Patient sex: F
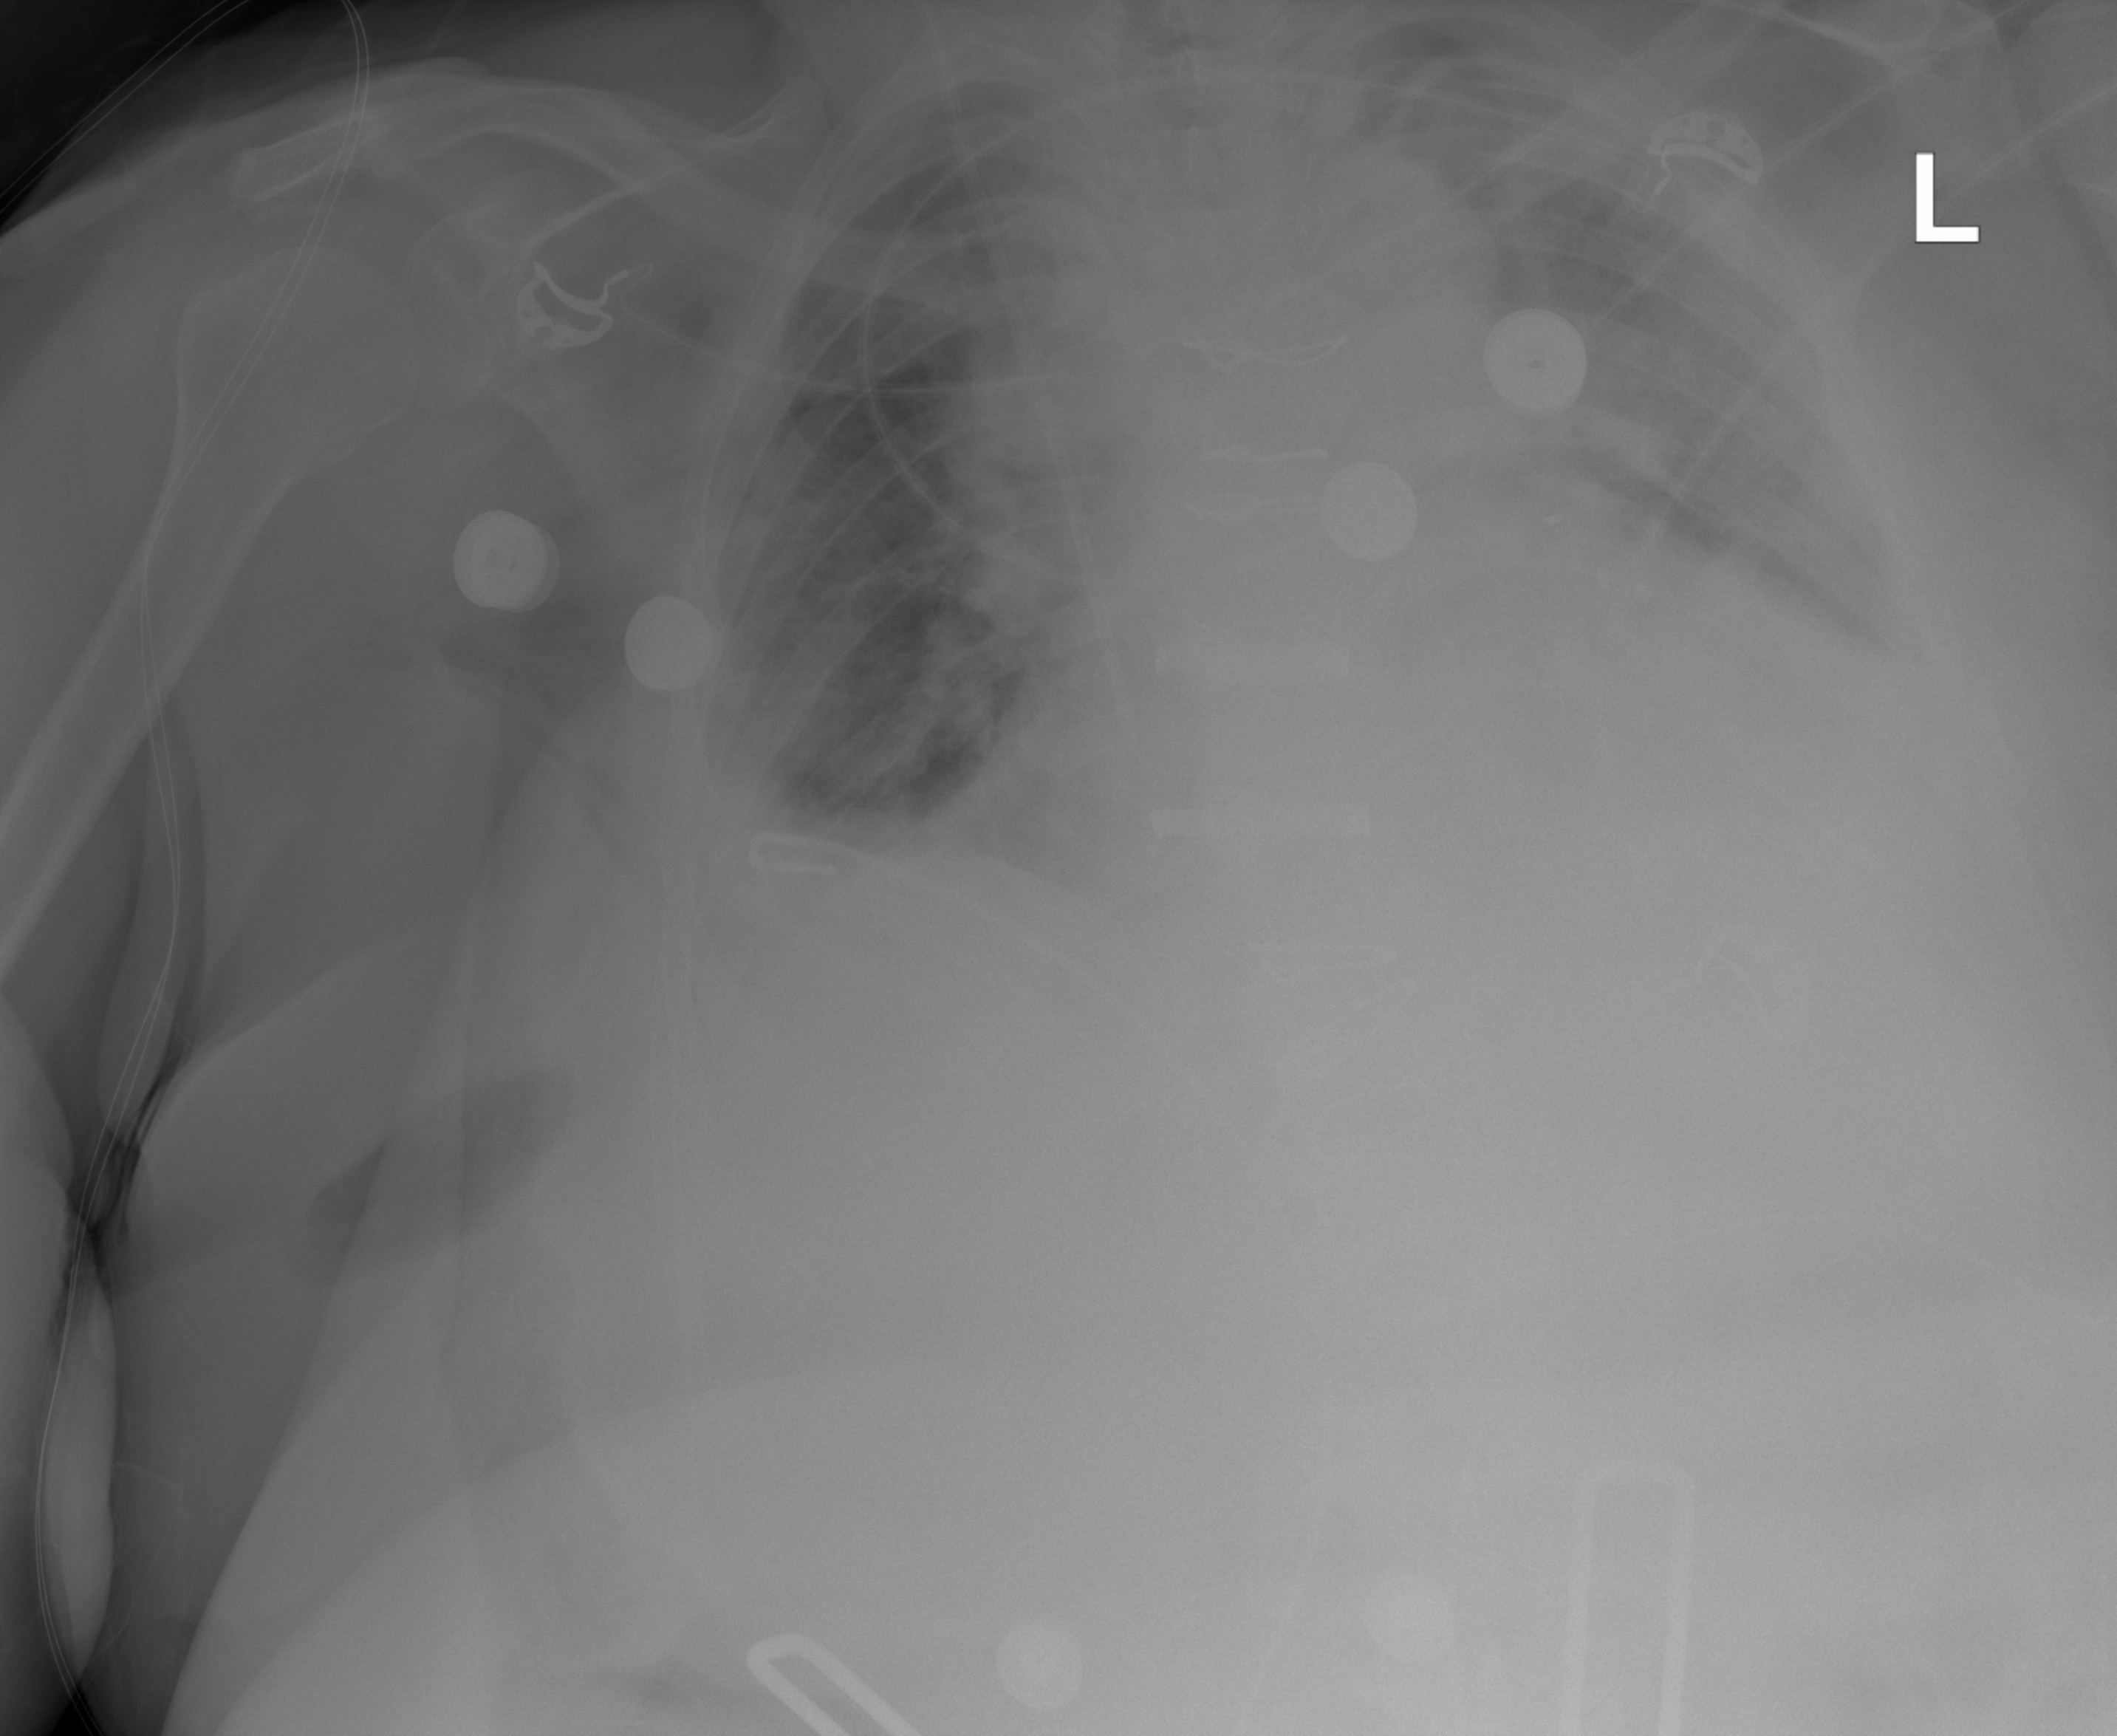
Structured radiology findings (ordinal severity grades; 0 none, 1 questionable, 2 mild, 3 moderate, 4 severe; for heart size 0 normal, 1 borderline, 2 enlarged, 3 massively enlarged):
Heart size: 0
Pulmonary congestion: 2
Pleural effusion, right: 0
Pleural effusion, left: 2
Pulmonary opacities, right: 2
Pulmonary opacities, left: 0
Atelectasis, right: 0
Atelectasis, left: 2